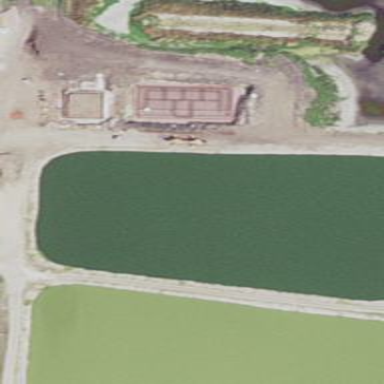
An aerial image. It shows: Image of wastewater.